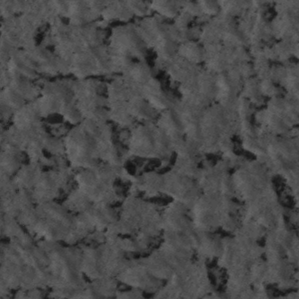
Label: frost